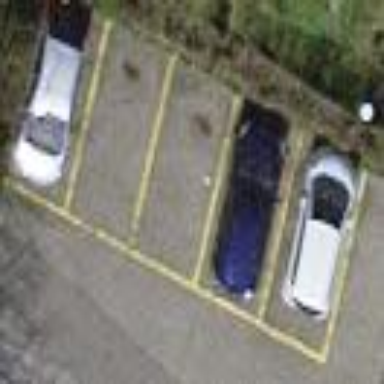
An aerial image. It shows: Street side parking area.